Chest X-ray:
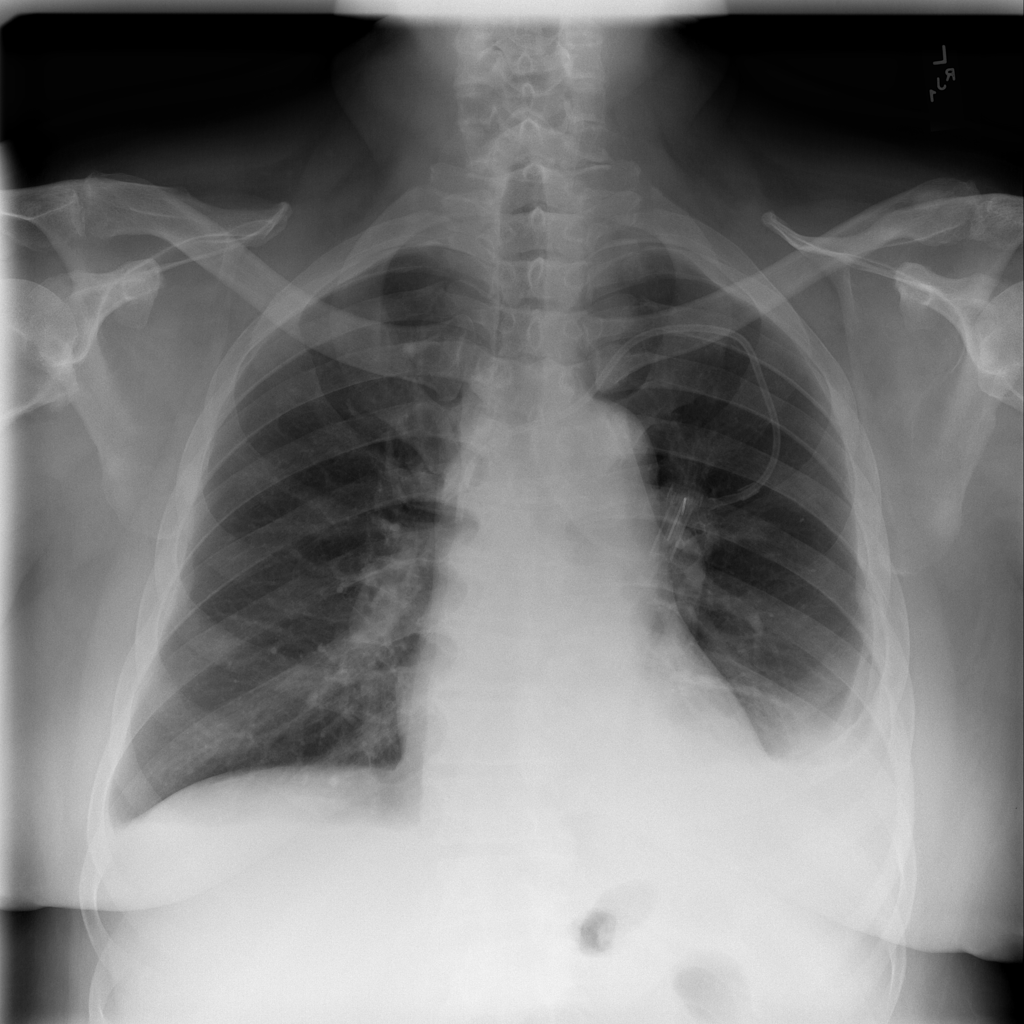
Findings: Effusion
No abnormal finding: no